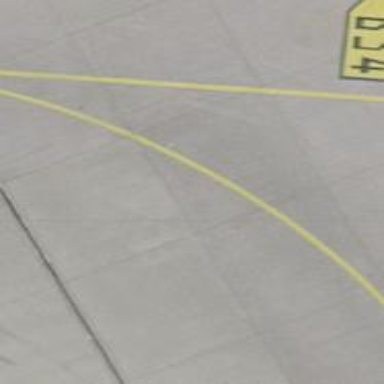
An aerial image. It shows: Image of taxiway at airport.